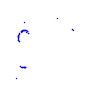
Particle: pion